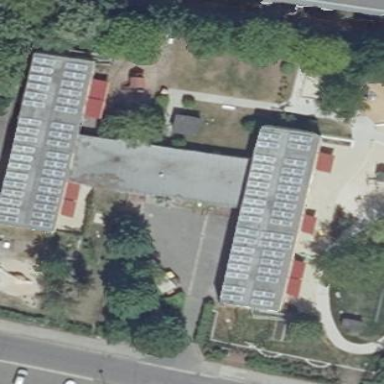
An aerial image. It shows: Kindergarten building.